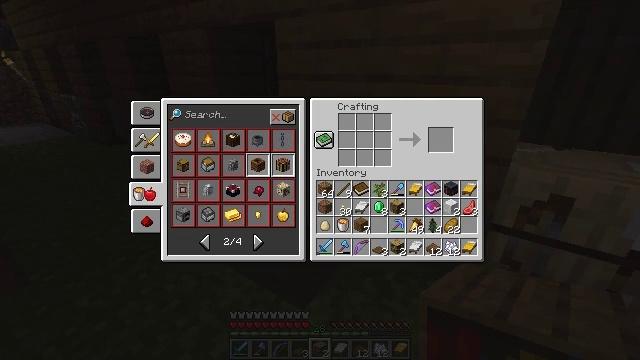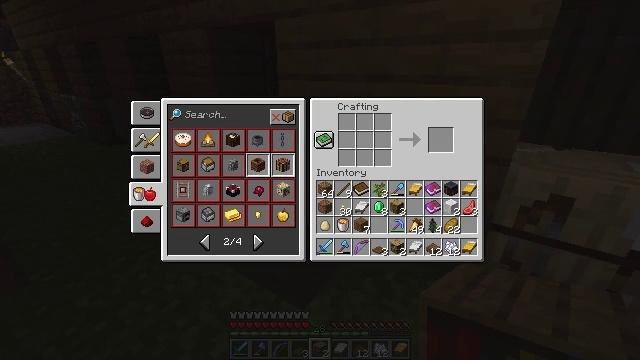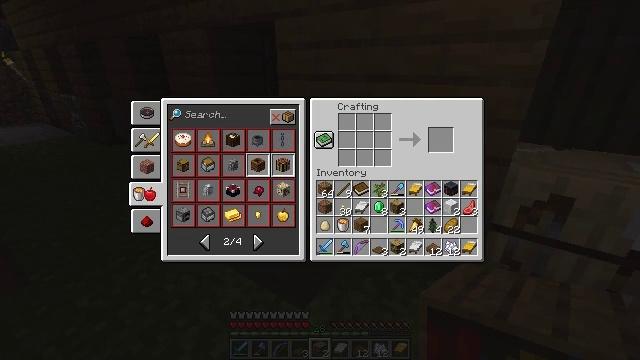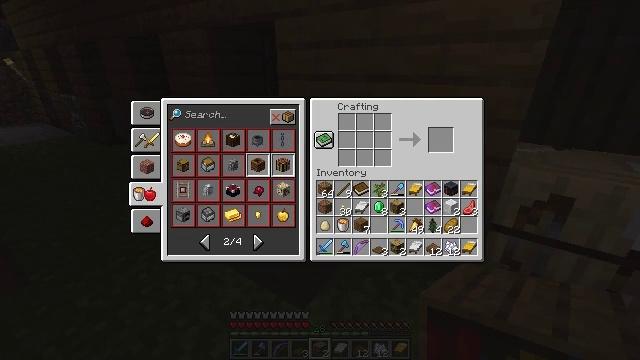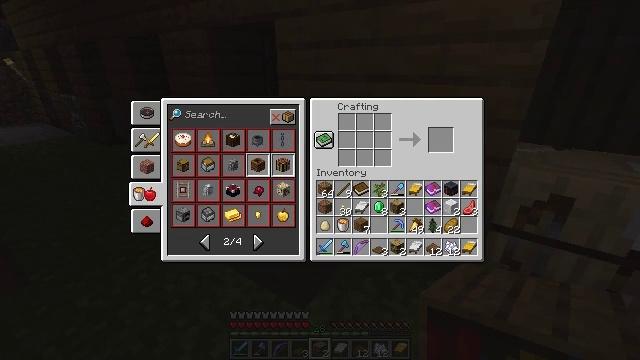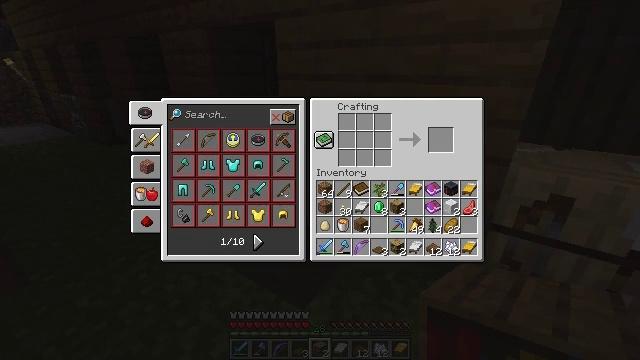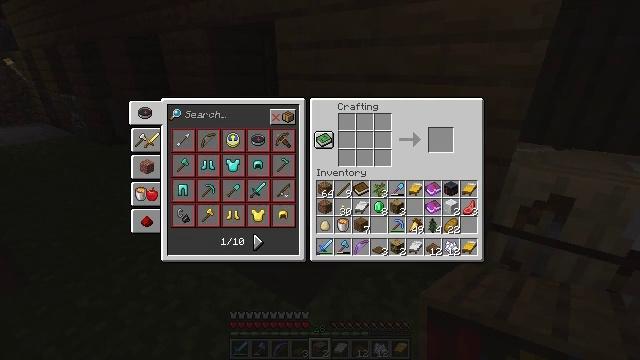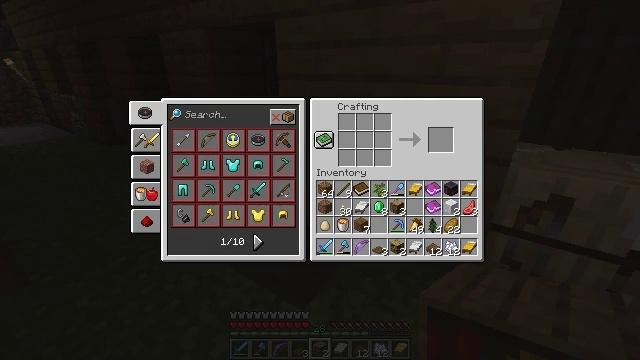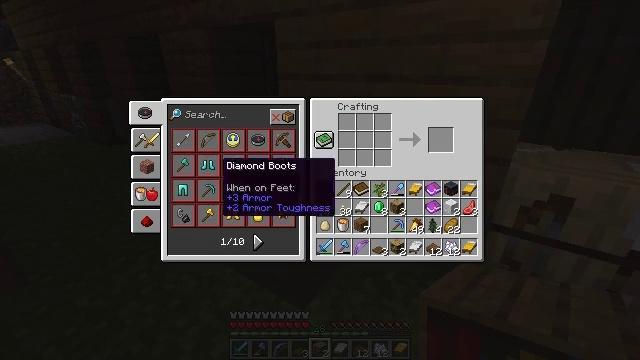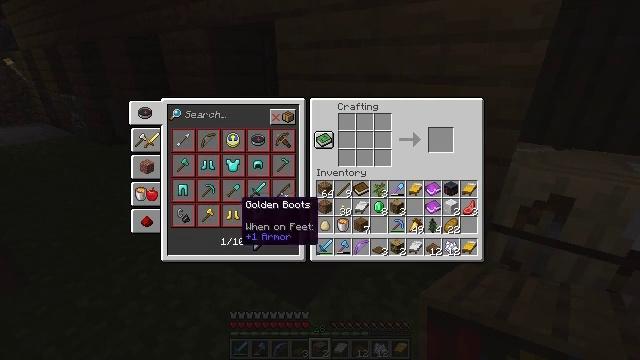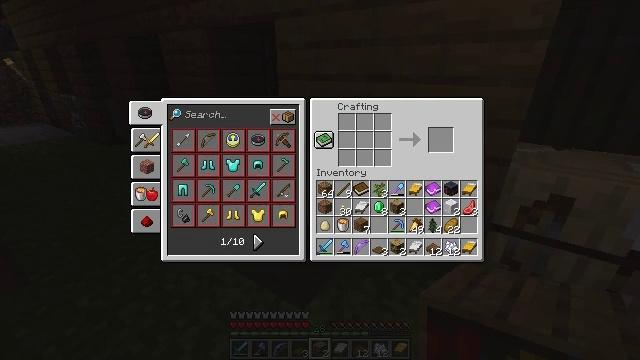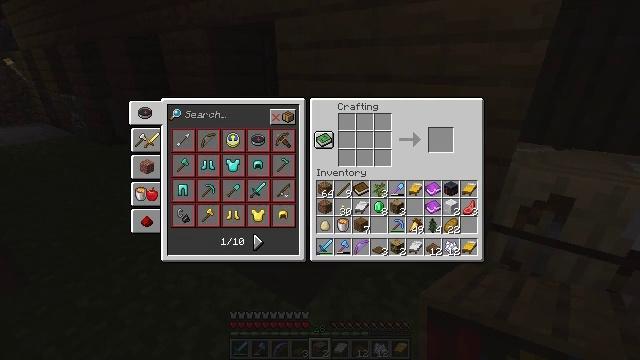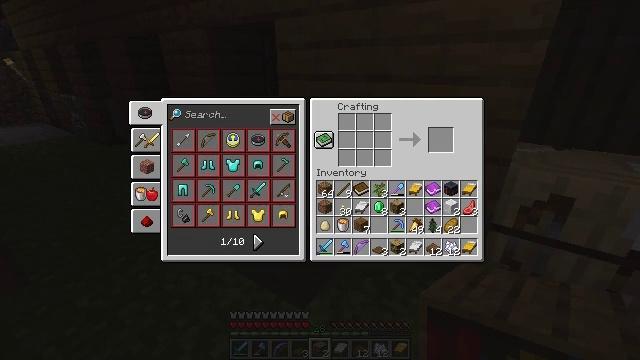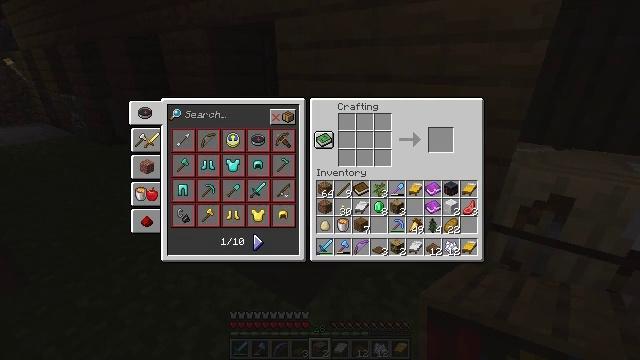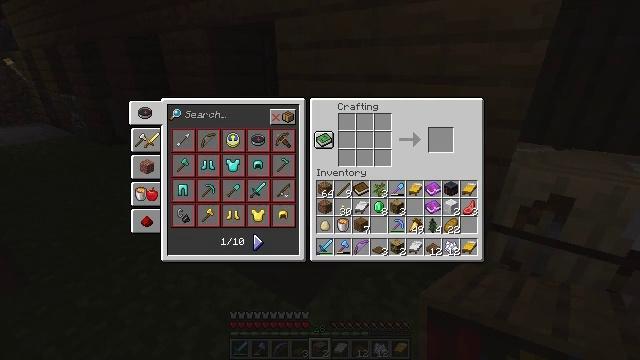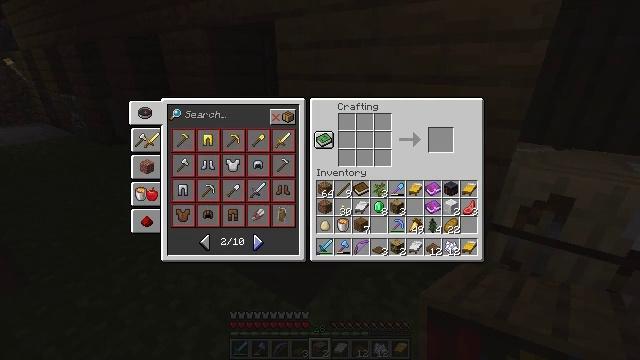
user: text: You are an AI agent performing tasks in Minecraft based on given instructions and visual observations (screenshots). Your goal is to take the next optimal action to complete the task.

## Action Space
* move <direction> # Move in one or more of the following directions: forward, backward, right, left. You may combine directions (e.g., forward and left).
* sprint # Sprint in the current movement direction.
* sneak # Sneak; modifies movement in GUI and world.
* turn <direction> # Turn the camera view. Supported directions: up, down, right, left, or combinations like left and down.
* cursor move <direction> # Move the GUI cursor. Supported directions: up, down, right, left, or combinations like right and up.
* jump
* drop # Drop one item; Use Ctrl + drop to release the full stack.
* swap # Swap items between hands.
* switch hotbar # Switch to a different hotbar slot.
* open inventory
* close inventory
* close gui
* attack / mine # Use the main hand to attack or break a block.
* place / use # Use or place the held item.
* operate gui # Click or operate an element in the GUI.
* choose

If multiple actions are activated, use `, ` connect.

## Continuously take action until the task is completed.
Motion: motion action
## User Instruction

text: Craft a lectern.
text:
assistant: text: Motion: cursor move up
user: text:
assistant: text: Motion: no_op
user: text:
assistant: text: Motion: cursor move up
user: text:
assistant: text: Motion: no_op
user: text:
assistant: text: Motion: operate gui
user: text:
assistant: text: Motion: operate gui
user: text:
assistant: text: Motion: cursor move right
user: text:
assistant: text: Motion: cursor move right and down
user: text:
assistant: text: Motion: cursor move right and down
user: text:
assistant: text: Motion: cursor move right and down
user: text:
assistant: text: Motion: cursor move down
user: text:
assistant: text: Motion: no_op
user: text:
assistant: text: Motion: no_op
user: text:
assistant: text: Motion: no_op
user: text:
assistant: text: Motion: operate gui
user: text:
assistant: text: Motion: operate gui
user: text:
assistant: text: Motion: operate gui
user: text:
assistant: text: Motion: no_op
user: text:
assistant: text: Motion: no_op
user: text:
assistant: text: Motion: no_op
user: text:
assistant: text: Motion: no_op
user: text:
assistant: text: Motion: operate gui
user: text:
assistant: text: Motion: operate gui
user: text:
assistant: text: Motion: operate gui
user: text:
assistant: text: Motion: no_op
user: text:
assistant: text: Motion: no_op
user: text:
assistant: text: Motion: no_op
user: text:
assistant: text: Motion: no_op
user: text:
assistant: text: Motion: no_op
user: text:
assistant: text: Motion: no_op